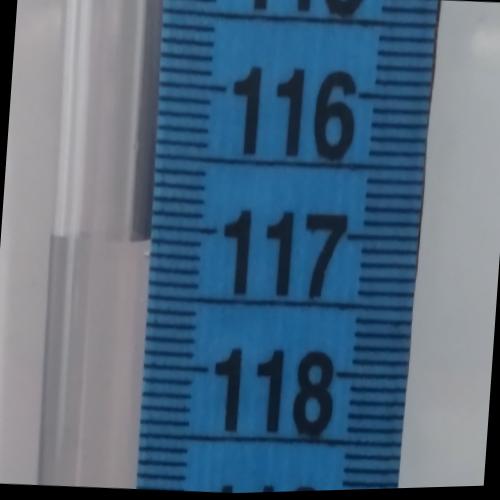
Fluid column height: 117.1 cm